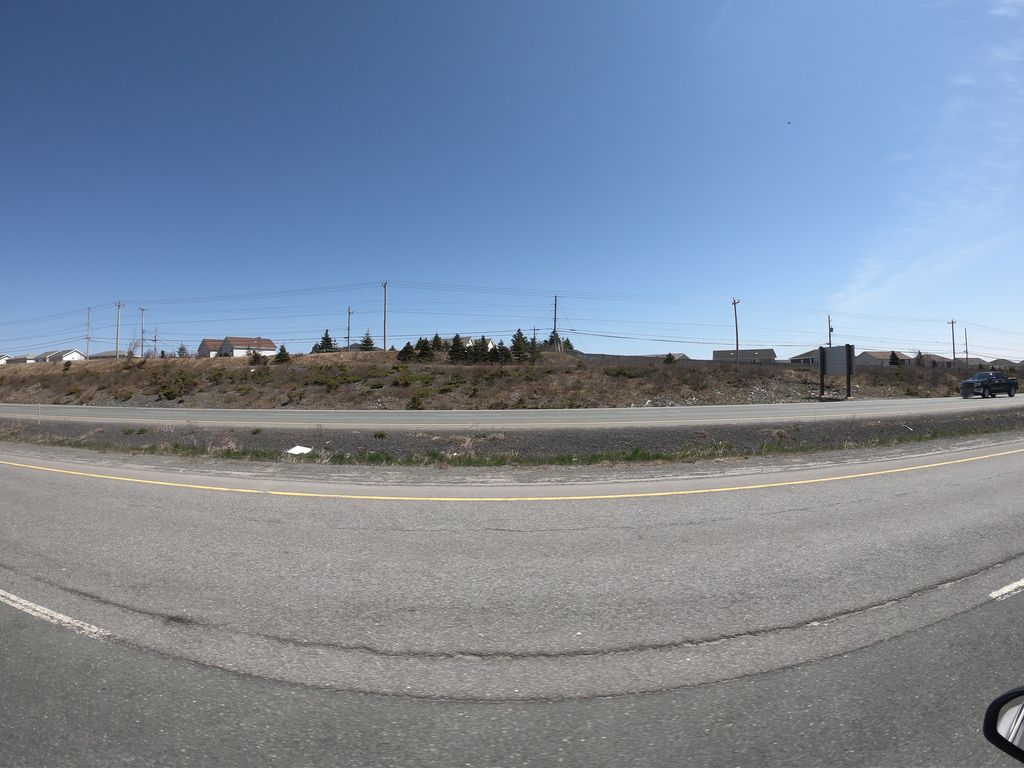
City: st_johns